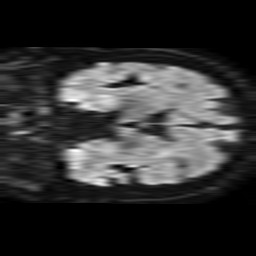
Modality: TRACE
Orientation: coronal
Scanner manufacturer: philips
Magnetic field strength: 1.5 T
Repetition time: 3.51 s
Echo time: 0.07078 s